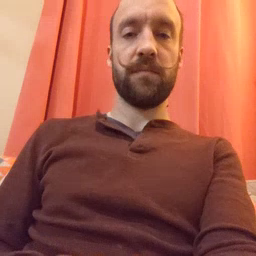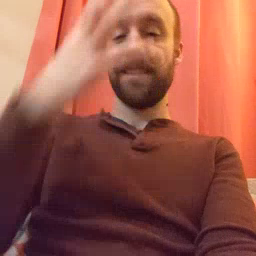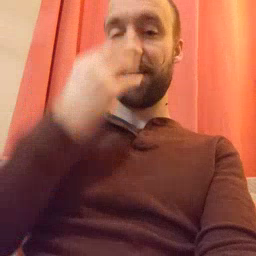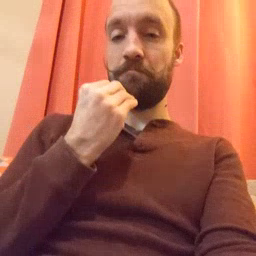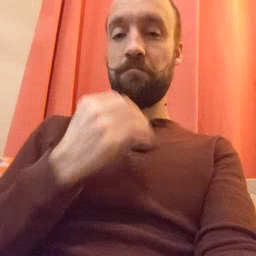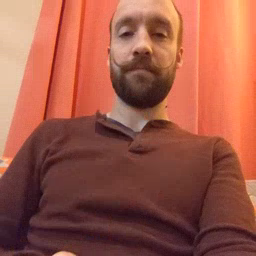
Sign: sleep